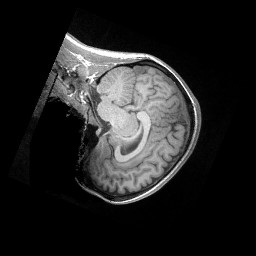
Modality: T1w
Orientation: sagittal
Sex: female